Question: JS method
'''
$.post('http://localhost:21067/HandlerServices/Product/ProductHandler.ashx', 'action=productlist', function (data) { console.log(data); console.log('hi') });
'''
This ashx code is working but i recive nothing in response
This is ashx.cs code
'''
context.Response.ContentType = "text/plain";
if (!string.IsNullOrEmpty(context.Request.QueryString["action"]))
{
string action = context.Request.QueryString["action"];
switch (action.ToLower())
{
case "productlist":
context.Response.Write("ersoy");
break;
}
}
'''

I have query 1.9.0 version. In response tag not appeare anything.
Before i used it many times but now i cant understand where is the bug.
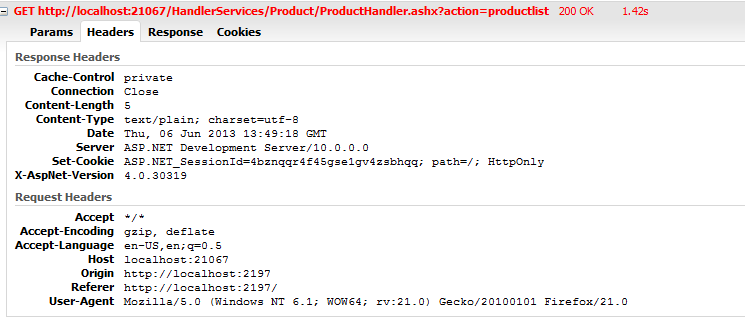
Answer: You are violating the <URL> that's built in browsers. Your ASP.NET MVC application containing this javascript file is hosted on 'http://localhost:2197' but you are attempting to perform an AJAX request to 'http://localhost:21067' which cannot work.
There are some workarounds such as using <URL>. If for some reason you cannot use some of those techniques you could have a server side controller action inside your ASP.NET MVC application which will perform the actual call to the remote domain and act as a bridge between the 2. Then from your client script you will send the AJAX request to your own domain.